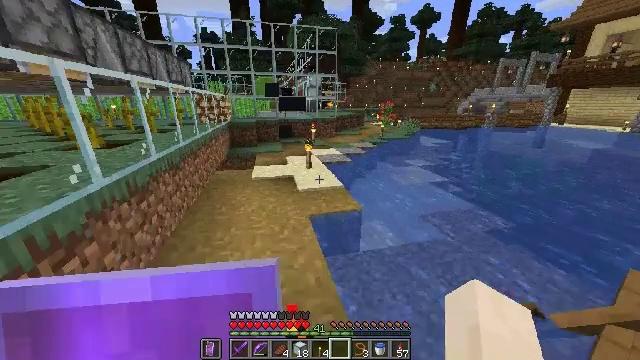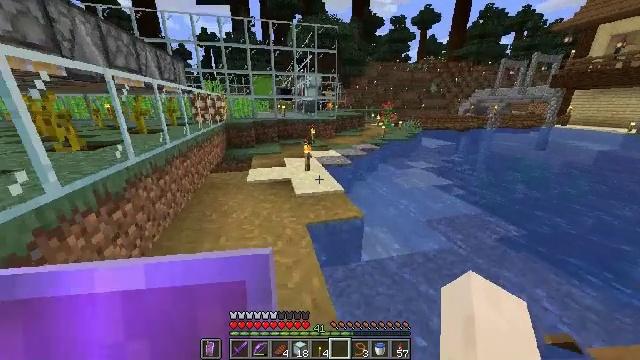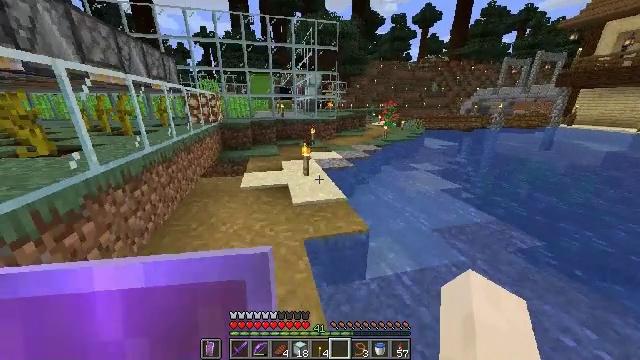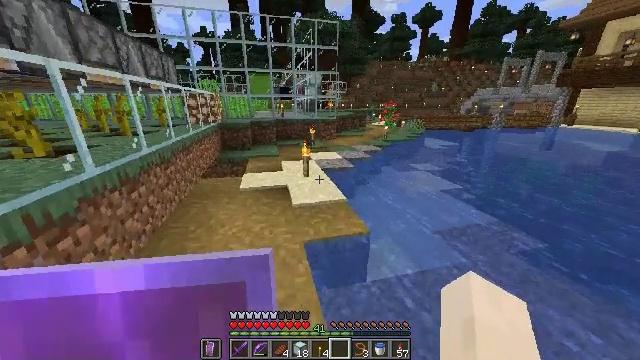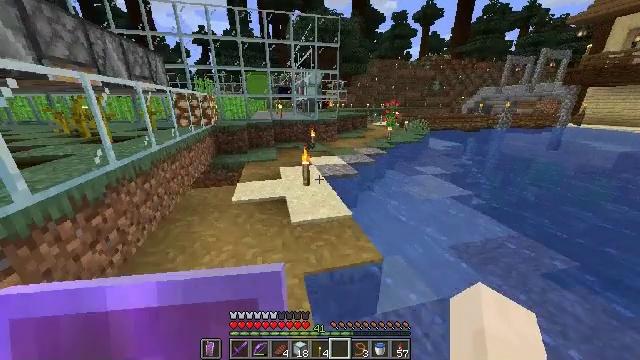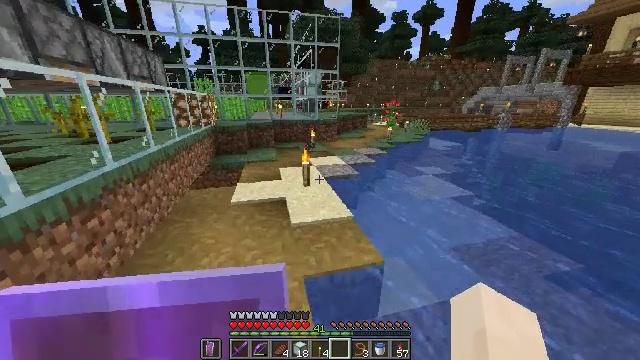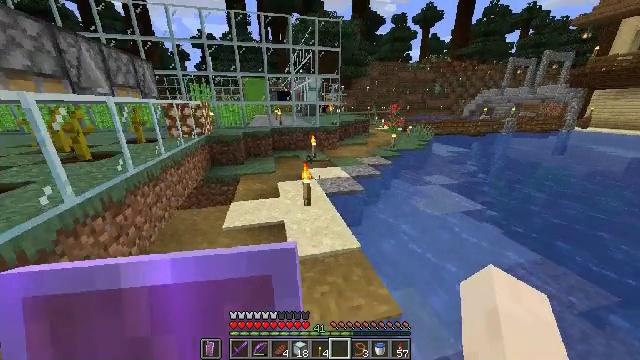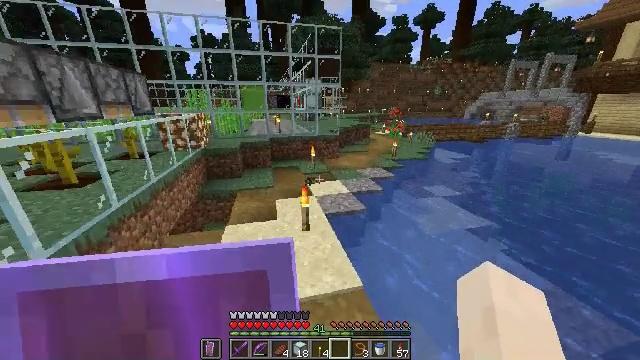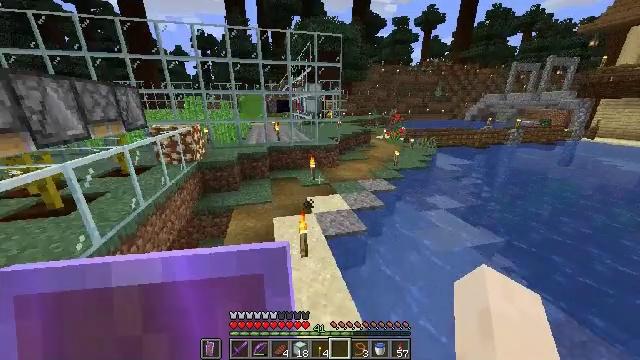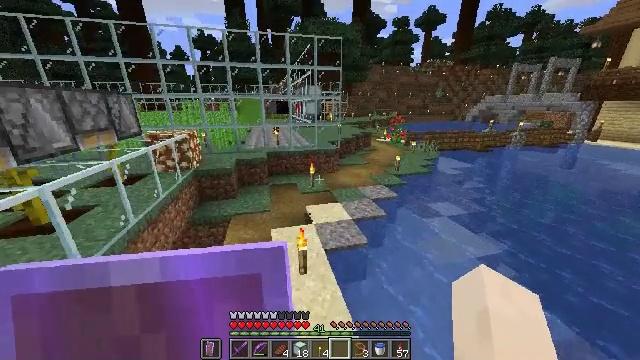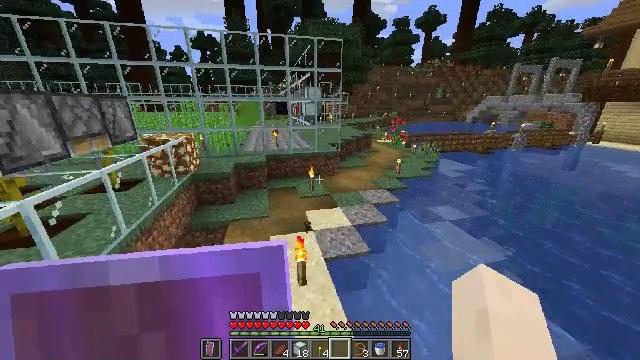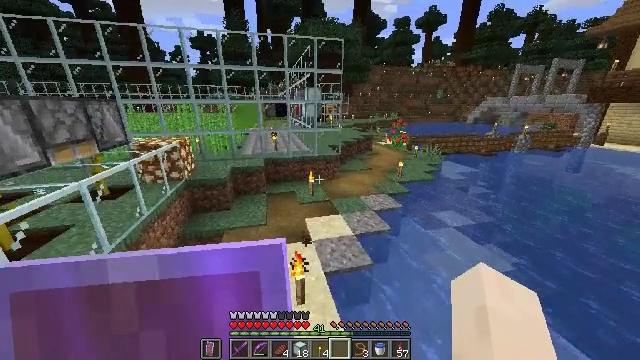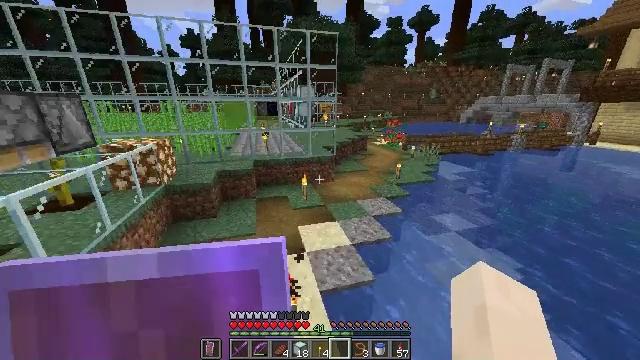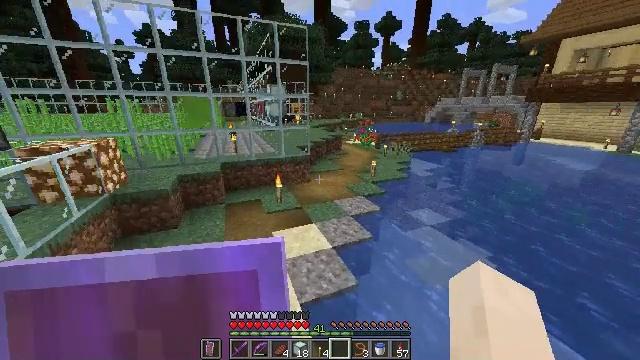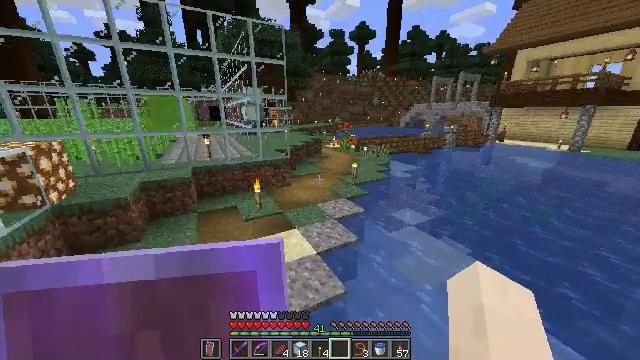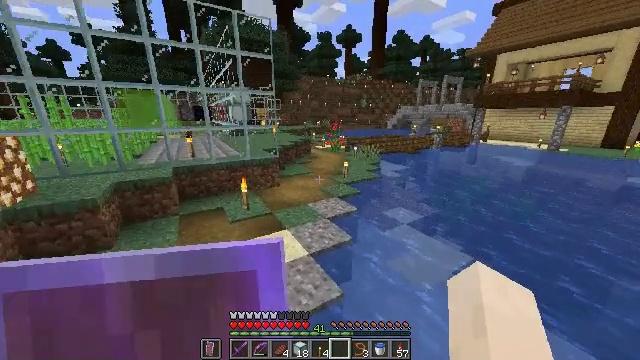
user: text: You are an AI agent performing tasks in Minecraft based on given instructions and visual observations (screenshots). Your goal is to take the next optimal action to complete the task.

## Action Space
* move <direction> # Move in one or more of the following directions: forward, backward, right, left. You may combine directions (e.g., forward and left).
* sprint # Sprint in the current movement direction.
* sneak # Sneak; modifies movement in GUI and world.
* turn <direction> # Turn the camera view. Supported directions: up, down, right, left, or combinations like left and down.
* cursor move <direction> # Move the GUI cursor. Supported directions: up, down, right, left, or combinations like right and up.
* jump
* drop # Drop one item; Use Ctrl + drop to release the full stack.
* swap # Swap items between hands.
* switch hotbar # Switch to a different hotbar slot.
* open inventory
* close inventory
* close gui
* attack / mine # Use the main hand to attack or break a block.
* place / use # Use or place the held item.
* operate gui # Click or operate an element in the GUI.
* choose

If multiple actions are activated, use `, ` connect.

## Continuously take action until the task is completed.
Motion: motion action
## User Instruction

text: Craft a green carpet with green wool.
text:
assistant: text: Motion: move forward, sprint
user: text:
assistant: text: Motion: move forward, sprint
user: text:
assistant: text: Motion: move forward, sprint
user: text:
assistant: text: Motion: move forward, sprint
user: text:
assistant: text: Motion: move forward, sprint
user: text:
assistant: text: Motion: move forward, sprint, jump
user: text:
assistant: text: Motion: move forward, sprint, jump
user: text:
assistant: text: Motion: move forward, sprint, jump
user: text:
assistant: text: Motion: move forward, sprint, jump
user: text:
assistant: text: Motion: move forward, sprint, jump
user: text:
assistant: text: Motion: move forward, sprint, jump
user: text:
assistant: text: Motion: move forward, sprint, turn right
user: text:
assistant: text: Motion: move forward, sprint, turn right
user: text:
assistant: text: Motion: move forward, sprint, turn right and up
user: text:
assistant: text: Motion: move forward, sprint, turn right
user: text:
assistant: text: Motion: move forward, sprint, turn right
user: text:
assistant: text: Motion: move forward, sprint, jump
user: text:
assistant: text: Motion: move forward, sprint, jump
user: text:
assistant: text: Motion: move forward, sprint, jump
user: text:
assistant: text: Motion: move forward, sprint, jump
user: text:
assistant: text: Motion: move forward, sprint, jump
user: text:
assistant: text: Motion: move forward, sprint, turn right, jump
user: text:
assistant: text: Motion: move forward, sprint, turn right
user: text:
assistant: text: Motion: move forward, sprint, turn right
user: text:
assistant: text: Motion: move forward, sprint, turn right
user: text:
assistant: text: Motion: move forward, sprint
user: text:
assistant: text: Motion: move forward, sprint
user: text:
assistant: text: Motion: move forward, sprint
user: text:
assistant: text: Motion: move forward, sprint
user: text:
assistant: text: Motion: move forward, sprint, jump